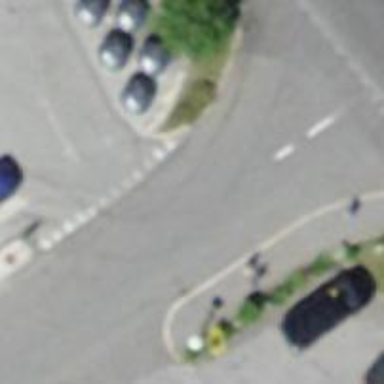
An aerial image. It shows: Parking aisle designated as service road.